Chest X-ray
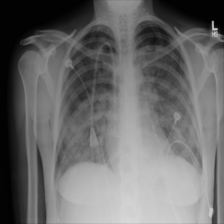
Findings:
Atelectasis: negative
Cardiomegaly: negative
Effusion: positive
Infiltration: negative
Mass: negative
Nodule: negative
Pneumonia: negative
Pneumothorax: negative
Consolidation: negative
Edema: positive
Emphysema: negative
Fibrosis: negative
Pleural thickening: negative
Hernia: negative